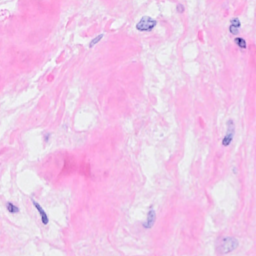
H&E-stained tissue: Breast